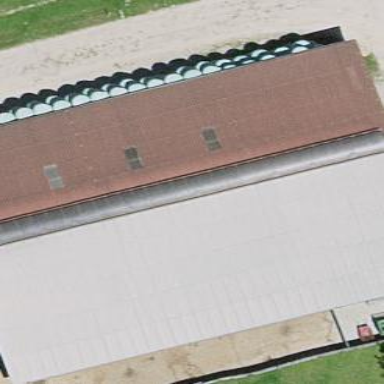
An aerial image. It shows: Farm auxiliary building.